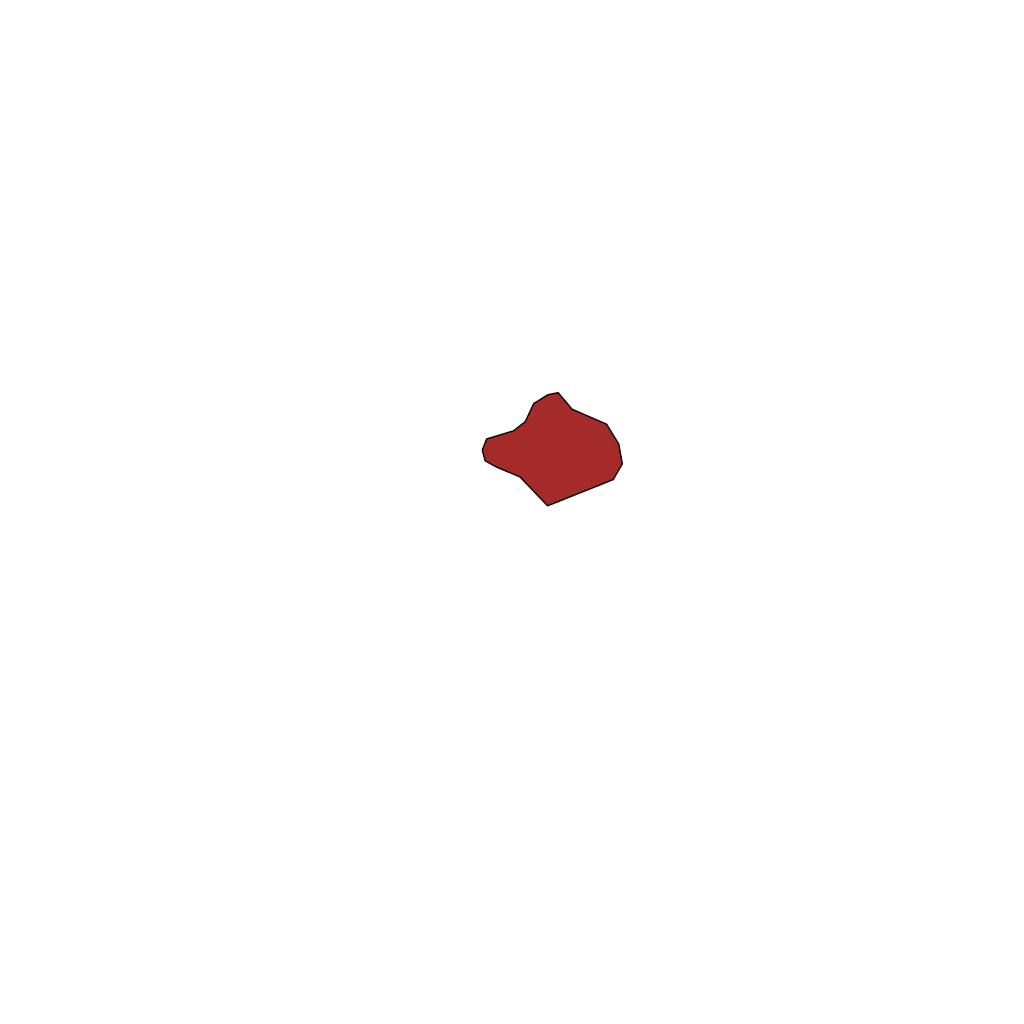
Tags: overhead vector_map, density_5, Facility, 1.0 km²